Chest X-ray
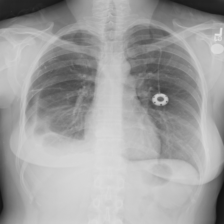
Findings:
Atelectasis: negative
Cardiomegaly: negative
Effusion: positive
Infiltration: negative
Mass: negative
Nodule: negative
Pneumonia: negative
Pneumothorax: negative
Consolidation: negative
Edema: negative
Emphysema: negative
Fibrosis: negative
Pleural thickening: negative
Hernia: negative